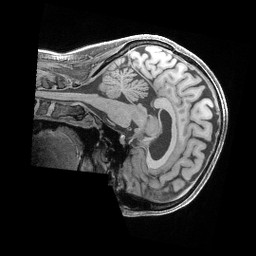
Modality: T1w
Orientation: sagittal
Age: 52
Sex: female
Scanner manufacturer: siemens
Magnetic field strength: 3 T
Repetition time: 2.4 s
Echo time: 0.00241 s